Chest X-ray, PA view. Patient: 49 years old, sex M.
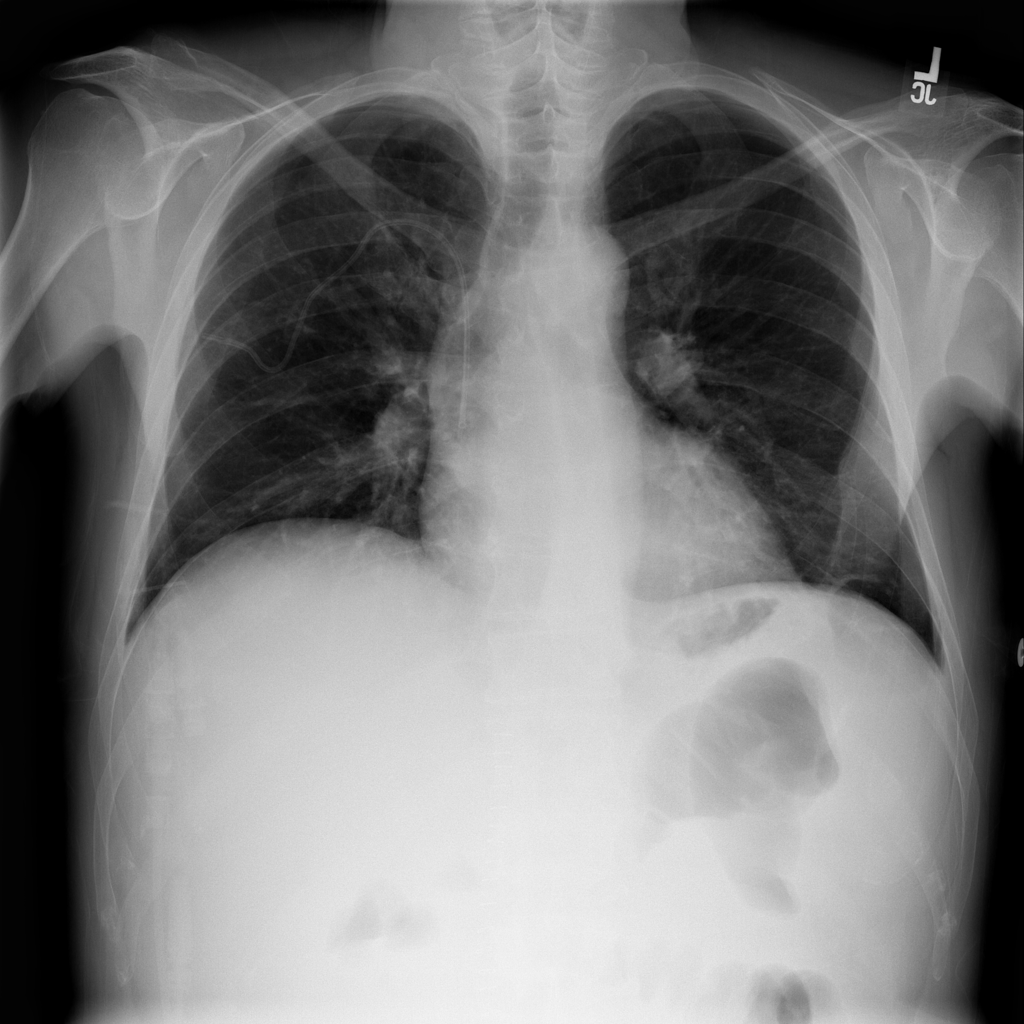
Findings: Atelectasis, Effusion